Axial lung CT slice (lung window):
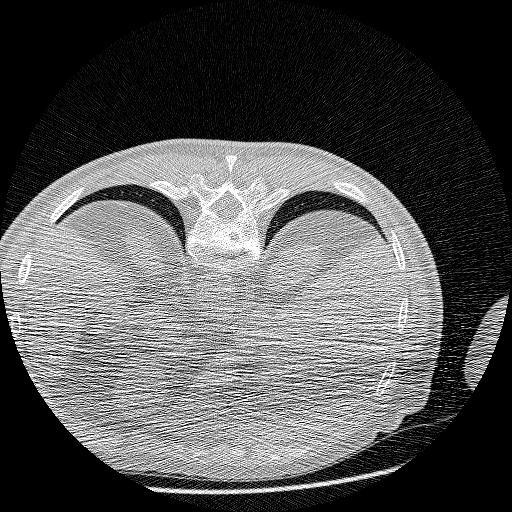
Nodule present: no